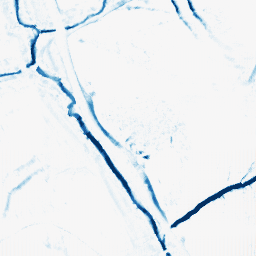
Category: morphological
Decomposition family: morphological_diamond
Decomposition parameters: operation: closing
radius: 5
Upsampling method: fft_zeropad
Upsampling parameters: scale: 2
Upsampling scale: 2